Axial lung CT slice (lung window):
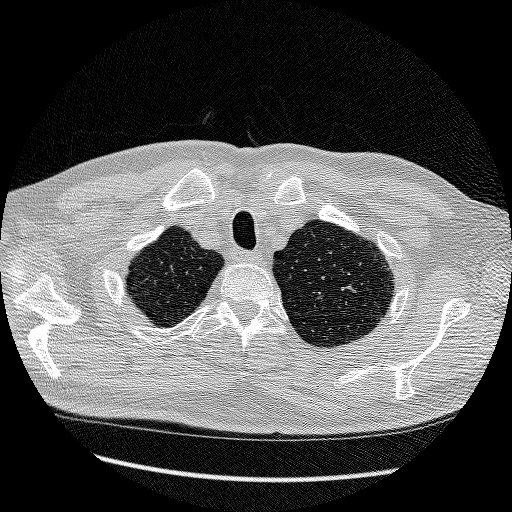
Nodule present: no